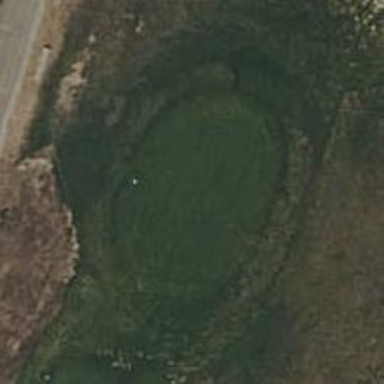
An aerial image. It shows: Golf tee.